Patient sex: M
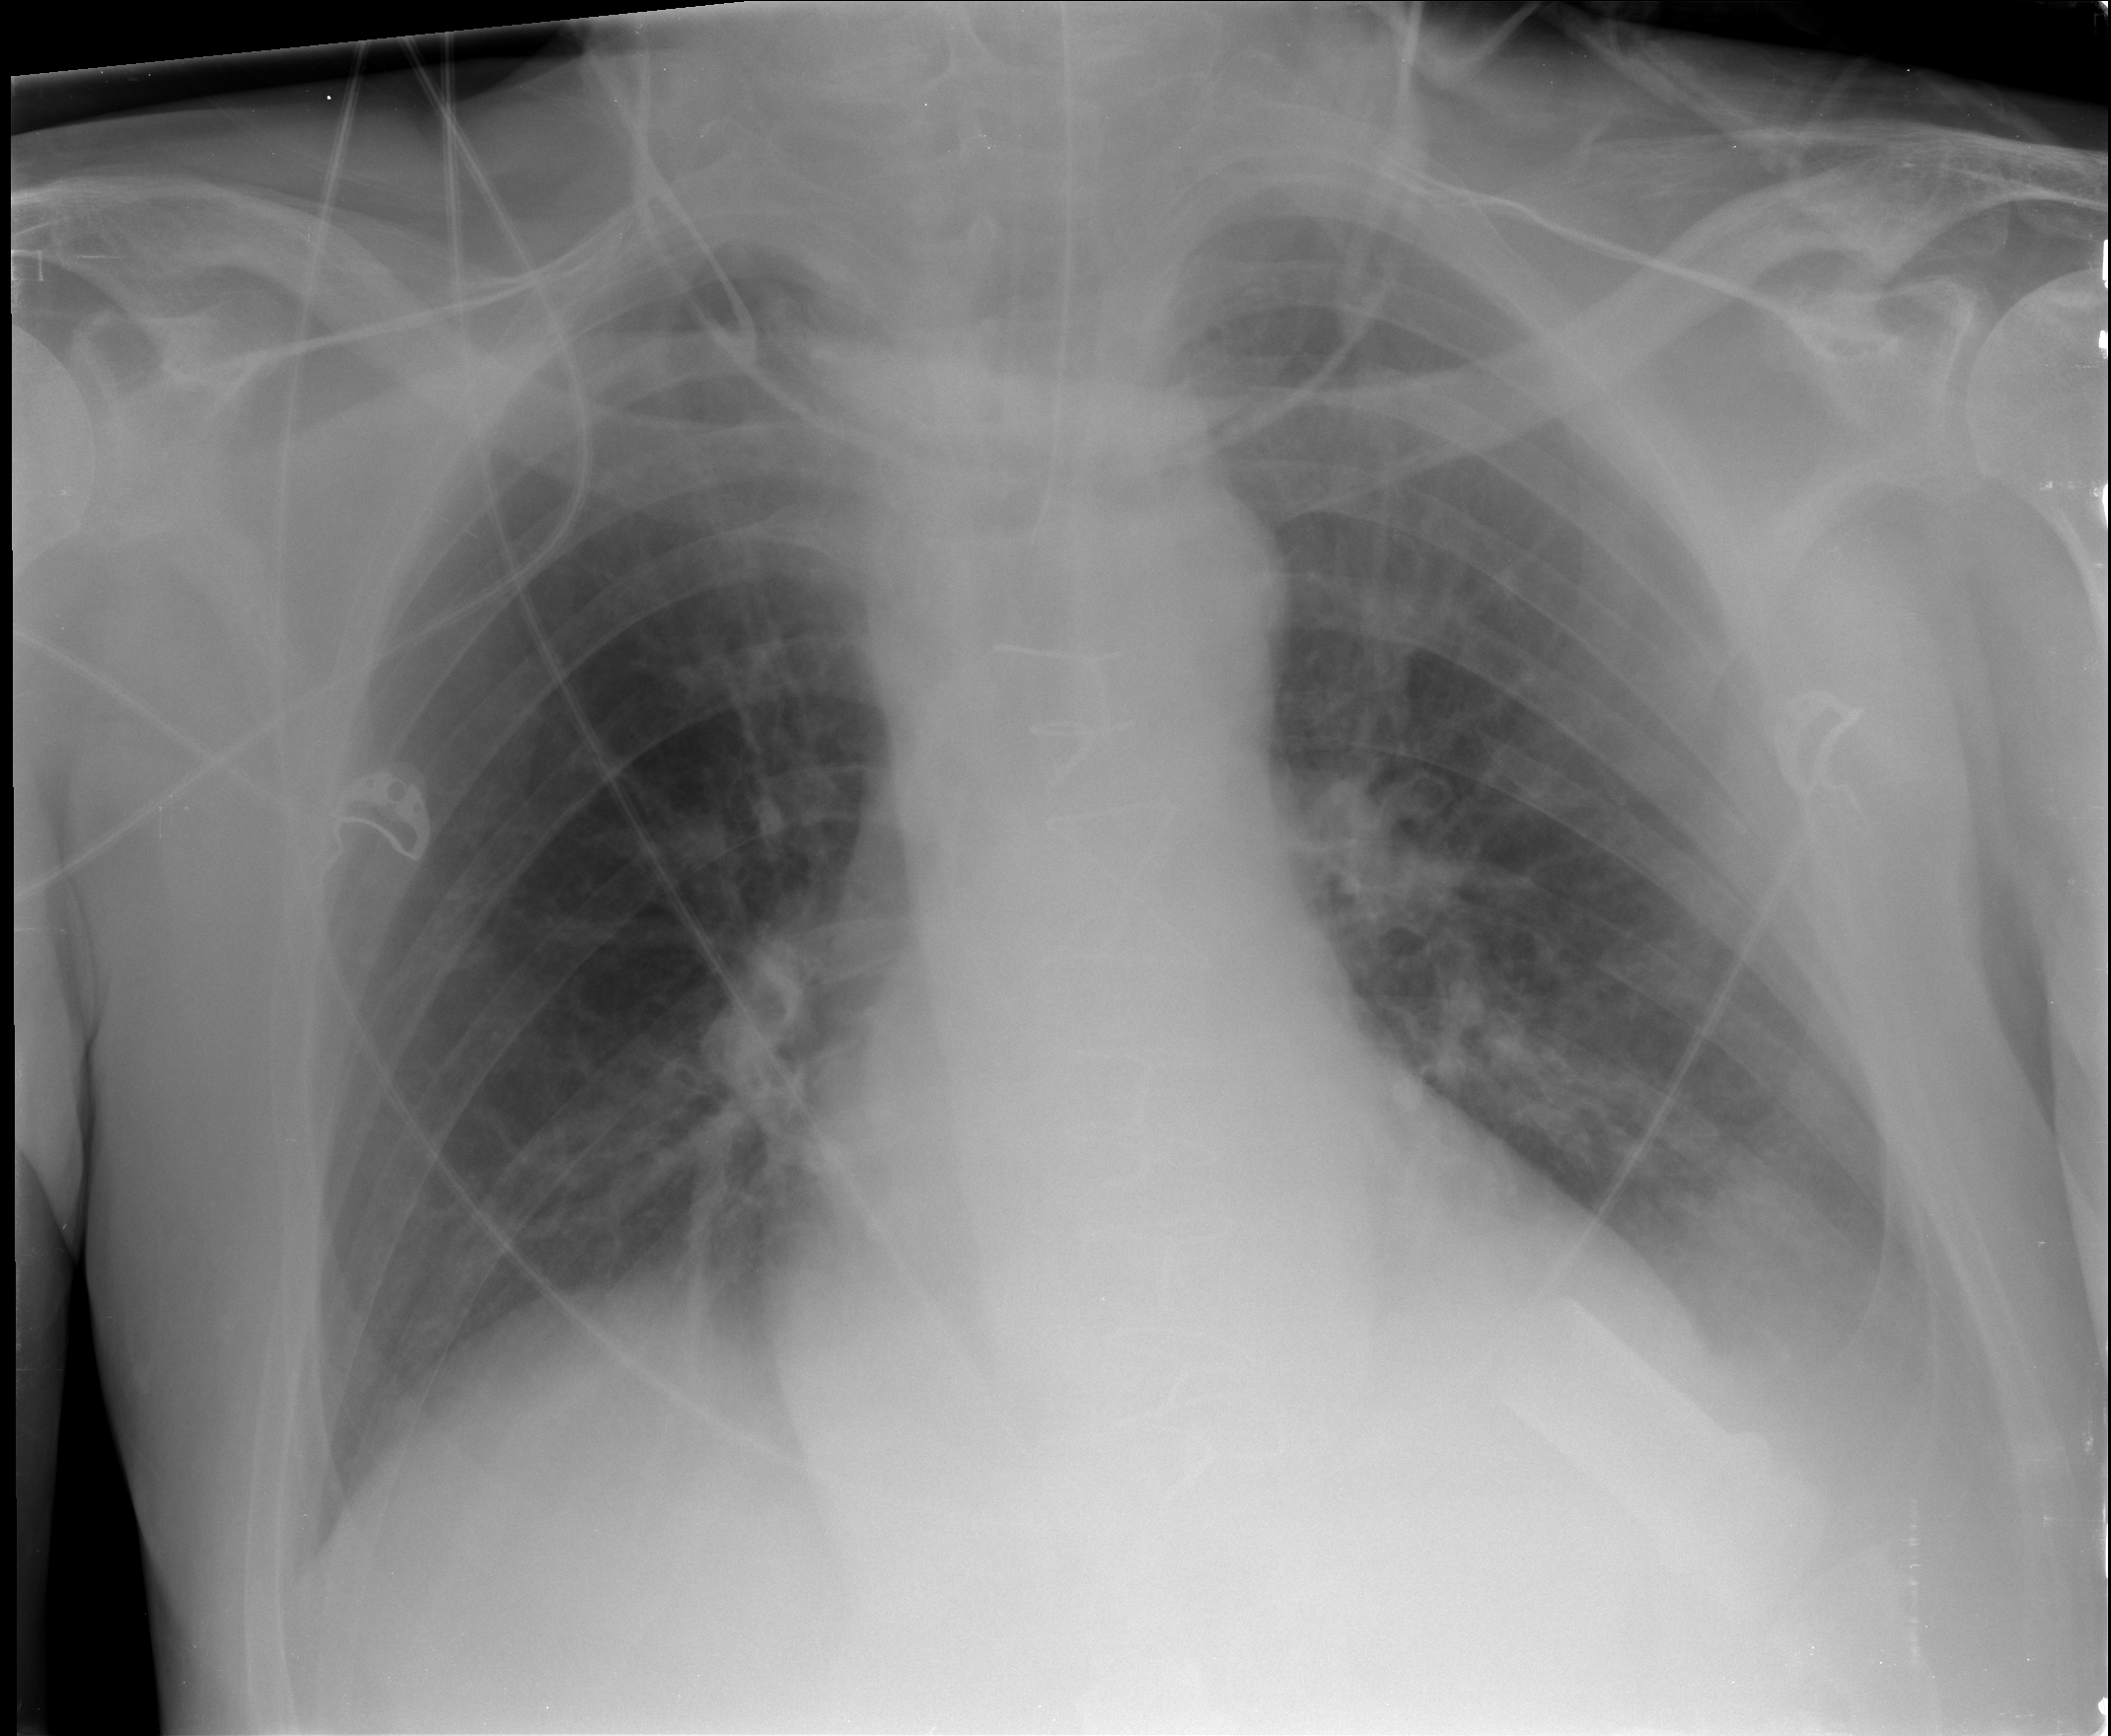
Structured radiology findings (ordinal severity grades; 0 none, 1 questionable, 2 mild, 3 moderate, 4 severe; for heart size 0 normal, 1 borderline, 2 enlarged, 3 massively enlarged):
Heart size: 1
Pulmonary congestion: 0
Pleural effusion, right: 0
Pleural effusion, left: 2
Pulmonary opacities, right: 0
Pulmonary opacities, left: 0
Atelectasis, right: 0
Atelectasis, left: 2